Question: I have created an overlay oval view on camera preview.

I'm trying to animate an ImageView and translate it into the center of the oval. Almost everything works fine, the single problem that remains is that the animated ImageView is overlapped by the oval just like you can see in this gif: <URL>.
I've tried to set z index, set elevation, to bring the view upfront but none of this work. Any idea how can i set the view to be above the oval view and not overlapped by it? Thank you!
Overlay oval view:
'''
public class OverlayView extends View {
private Paint transparentBackground;
private Paint eraser;
private Paint borderPaint;
private float horizontalMargin;
private float verticalMargin;
private float WIDTH_FACTOR = 2.9f;
private float HEIGHT_FACTOR = 12f;
public OverlayView(Context context) {
super(context);
}
public OverlayView(Context context, @Nullable AttributeSet attrs) {
super(context, attrs);
}
public OverlayView(Context context, @Nullable AttributeSet attrs, int defStyleAttr) {
super(context, attrs, defStyleAttr);
setLayerType(LAYER_TYPE_SOFTWARE, null);
}
@Override
protected void onDraw(Canvas canvas) {
super.onDraw(canvas);
if (horizontalMargin == 0) {
horizontalMargin = getMeasuredWidth() / WIDTH_FACTOR;
}
if (verticalMargin == 0) {
verticalMargin = getMeasuredHeight() / HEIGHT_FACTOR;
}
Rect rect = new Rect(0, 0, getMeasuredWidth(), getMeasuredHeight());
canvas.drawRect(rect, transparentBackground);
canvas.drawArc(new RectF(
horizontalMargin,
verticalMargin,
getMeasuredWidth() - horizontalMargin,
getMeasuredHeight() - verticalMargin), 0, 360, true, borderPaint);
canvas.drawArc(new RectF(
horizontalMargin,
verticalMargin,
getMeasuredWidth() - horizontalMargin,
getMeasuredHeight() - verticalMargin),
0, 360, true, eraser);
}
public void init(int borderColor, float horizontalMargin, float verticalMargin) {
this.horizontalMargin = horizontalMargin;
this.verticalMargin = verticalMargin;
transparentBackground = new Paint();
transparentBackground.setColor(Color.BLACK);
transparentBackground.setAlpha(200);
transparentBackground.setStyle(Paint.Style.FILL);
borderPaint = new Paint();
borderPaint.setColor(borderColor);
borderPaint.setStrokeWidth(15);
borderPaint.setStyle(Paint.Style.STROKE);
eraser = new Paint();
eraser.setAntiAlias(true);
eraser.setXfermode(new PorterDuffXfermode(PorterDuff.Mode.CLEAR));
eraser.setStyle(Paint.Style.FILL);
}
}
'''
Animation function:
'''
private void moveViewToScreenCenter( View view )
{
final RelativeLayout root = (RelativeLayout) findViewById( R.id.relativeLayoutRoot );
DisplayMetrics dm = new DisplayMetrics();
this.getWindowManager().getDefaultDisplay().getMetrics( dm );
int statusBarOffset = dm.heightPixels - root.getMeasuredHeight();
int originalPos[] = new int[2];
view.getLocationOnScreen( originalPos );
int xDest = dm.widthPixels/2;
xDest -= (view.getMeasuredWidth()/2);
int yDest = dm.heightPixels/2 - (view.getMeasuredHeight()/2) - statusBarOffset;
faceView.setVisibility(View.VISIBLE);
Toast.makeText(this, "Please place your face within the oval.", Toast.LENGTH_LONG).show();
TranslateAnimation anim = new TranslateAnimation( 0, xDest - originalPos[0] , 0, yDest - originalPos[1] );
anim.setDuration(1000);
view.startAnimation(anim);
}
'''
Layout:
'''
<?xml version="1.0" encoding="utf-8"?>
<RelativeLayout xmlns:android="http://schemas.android.com/apk/res/android"
xmlns:tools="http://schemas.android.com/tools"
android:id="@+id/relativeLayoutRoot"
android:layout_width="fill_parent"
android:layout_height="fill_parent">
<net.ossrs.yasea.SrsCameraView
android:id="@+id/glsurfaceview_camera"
android:layout_width="match_parent"
android:layout_height="match_parent"
android:layout_alignParentBottom="true"
android:layout_alignParentEnd="true"
android:layout_alignParentLeft="true"
android:layout_alignParentRight="true"
android:layout_alignParentStart="true"
android:layout_alignParentTop="true" />
<LinearLayout
android:layout_width="fill_parent"
android:layout_height="fill_parent"
android:clipChildren="false"
android:clipToPadding="false"
android:gravity="center_vertical"
android:orientation="vertical">
<ImageView
android:id="@+id/faceView"
android:layout_width="wrap_content"
android:layout_height="wrap_content"
android:src="@drawable/id_face"/>
</LinearLayout>
'''
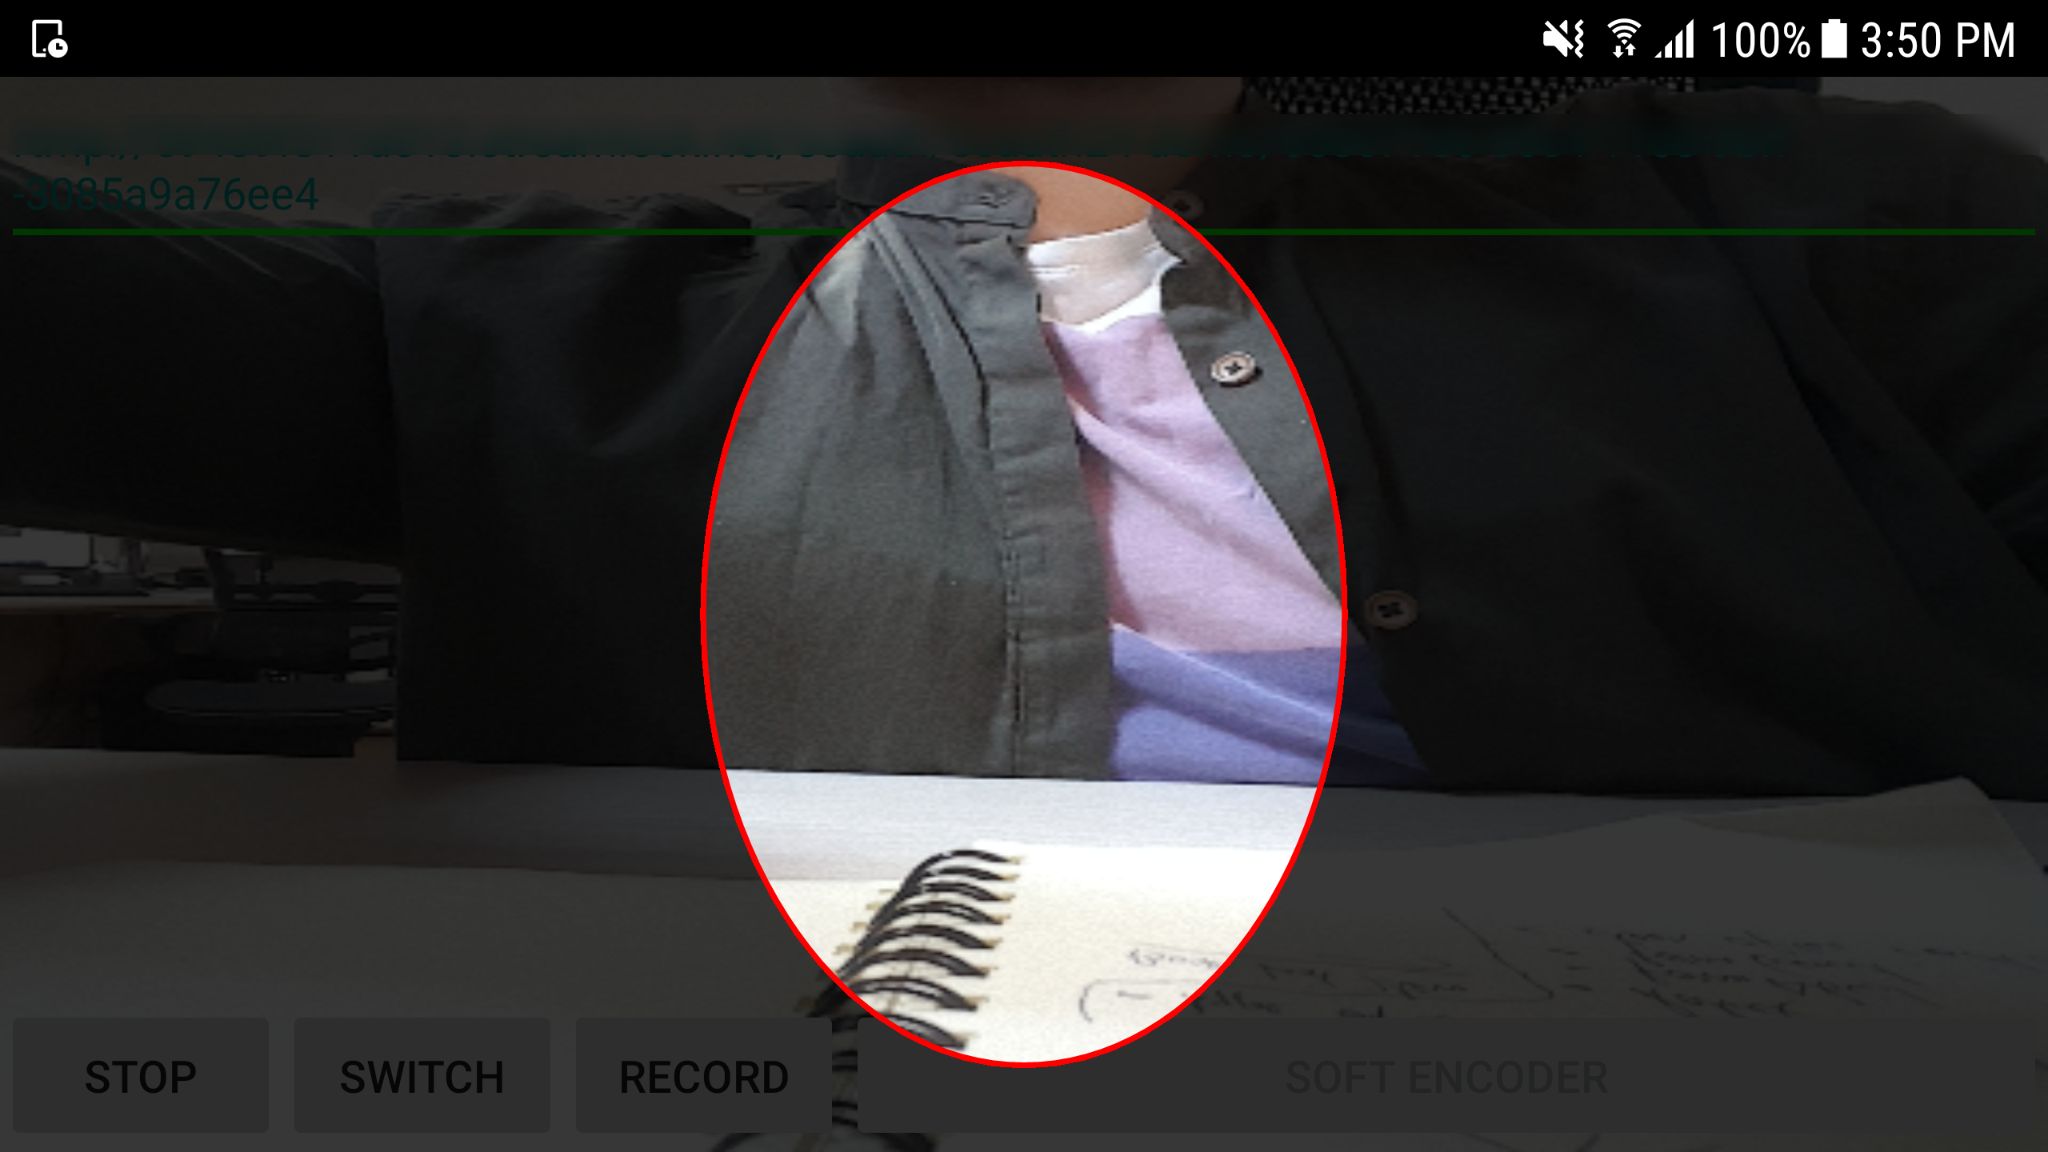
Answer: I fixed this by removing the overlay view from the main activity and moving it to a DialogFragment. This class will display the overlay view and the animation. When the activity is created I show the dialog fragment and on the event i dismiss the dialog. Right now there aren't any overlapped view problems since I display the new dialog over the current activity and the animation is above all layout elements.